Question: Is the starred group even a real group?
Can you access it with the group api?
This is the closest I have gotten:
<URL>

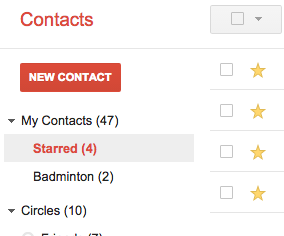
Answer: The group is a real, non-system group whose ID changes from account to account. When I accessed the group using the <URL>, the name of the group was "Starred in Android", so you can find it in your list of groups that way.
<URL>